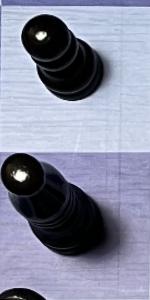
Label: Bishop_Black